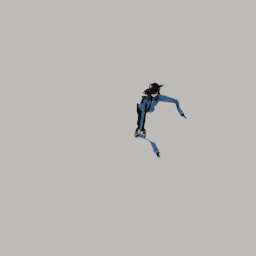
Label: people